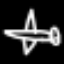
Label: airplane